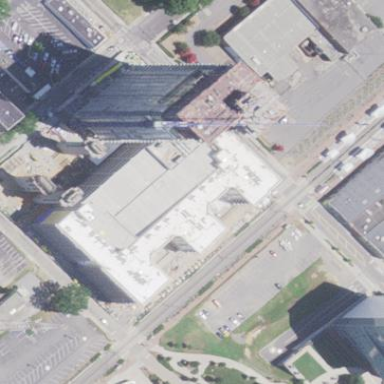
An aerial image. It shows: Building with white roof.